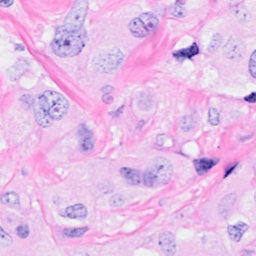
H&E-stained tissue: Breast